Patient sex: M
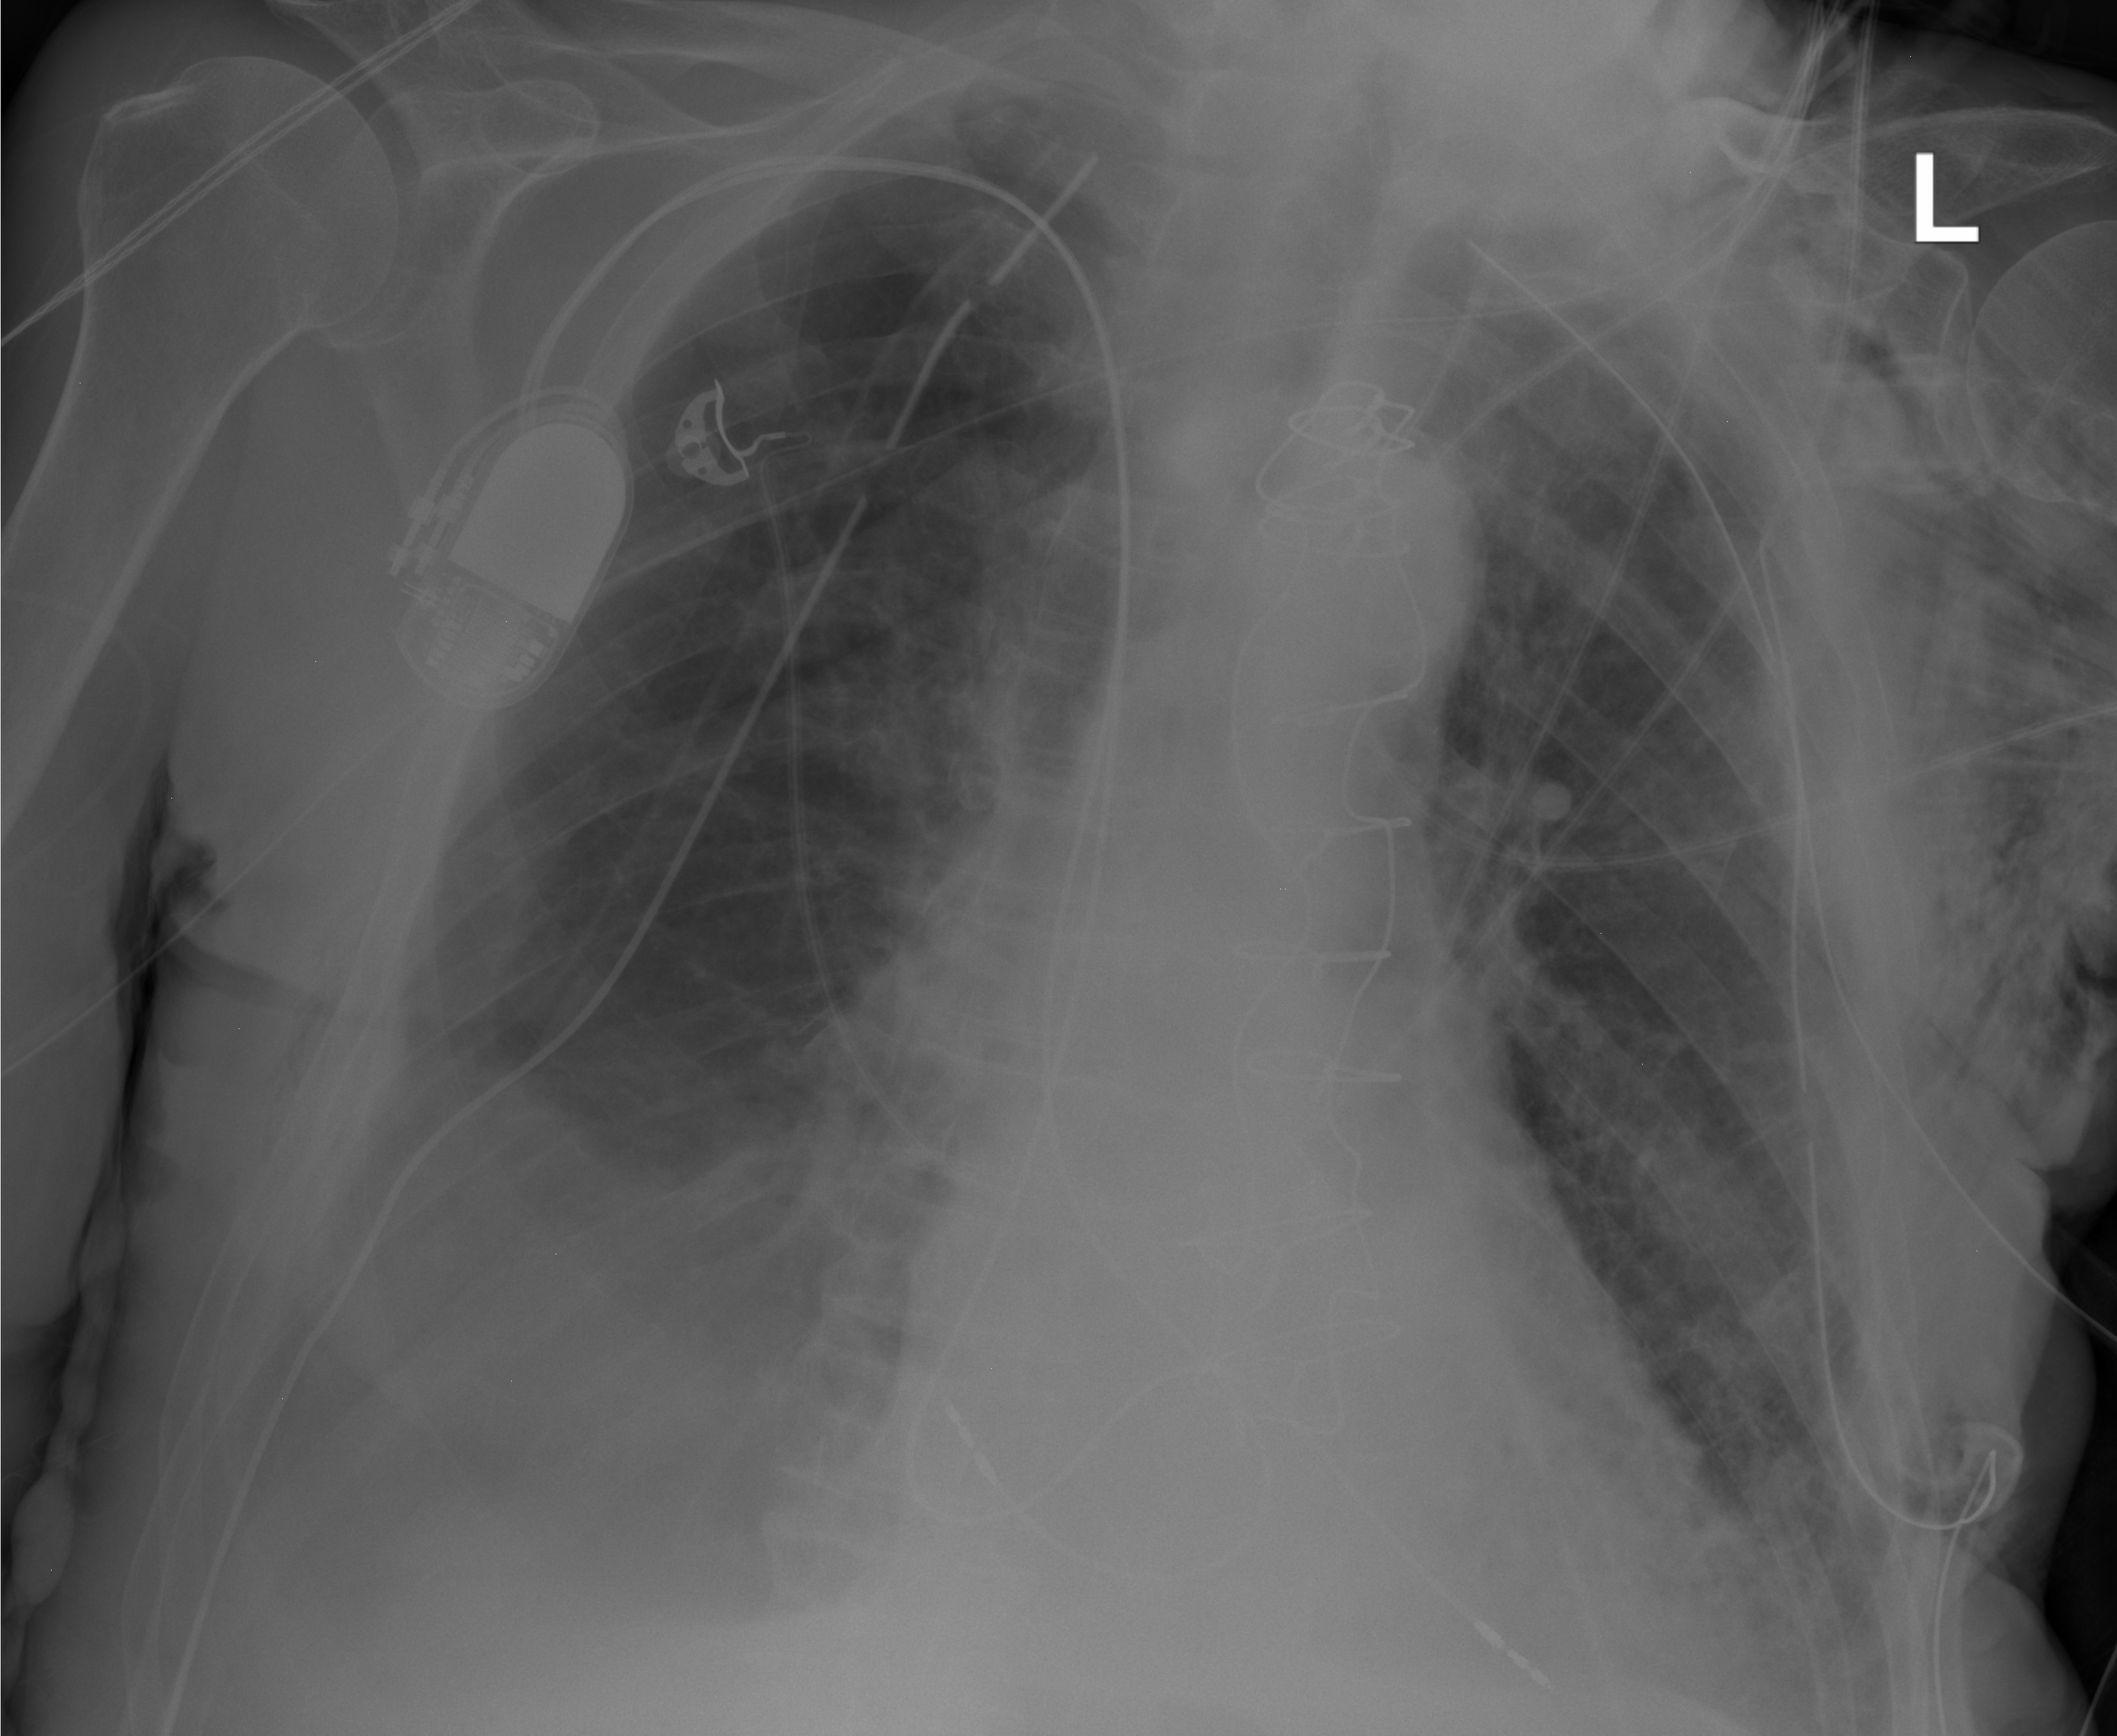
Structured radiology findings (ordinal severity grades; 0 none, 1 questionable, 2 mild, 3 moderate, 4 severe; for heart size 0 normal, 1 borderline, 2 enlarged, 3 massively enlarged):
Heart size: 1
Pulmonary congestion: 0
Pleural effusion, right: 2
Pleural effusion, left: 1
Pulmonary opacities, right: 0
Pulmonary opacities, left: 0
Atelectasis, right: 2
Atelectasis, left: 2